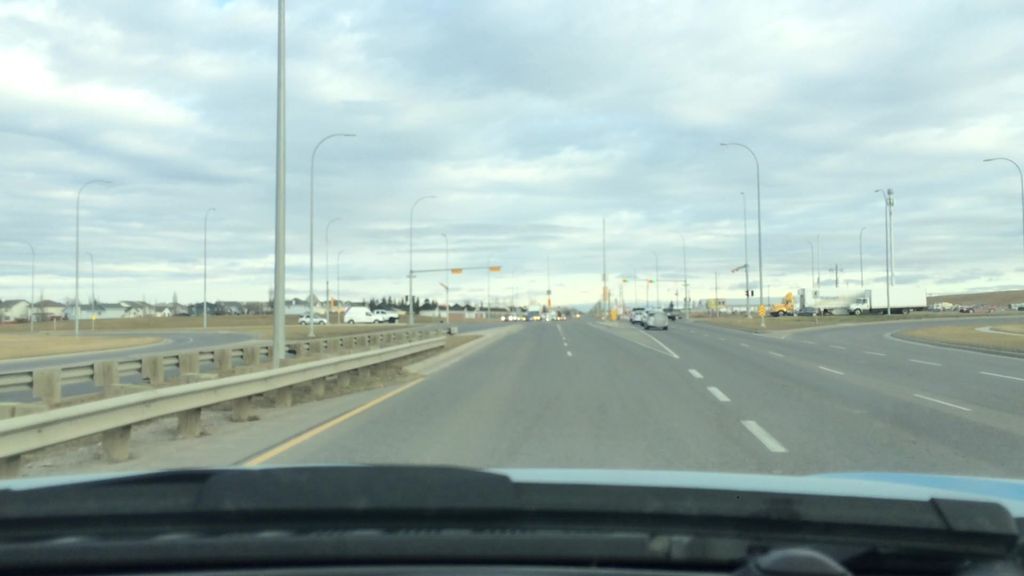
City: calgary